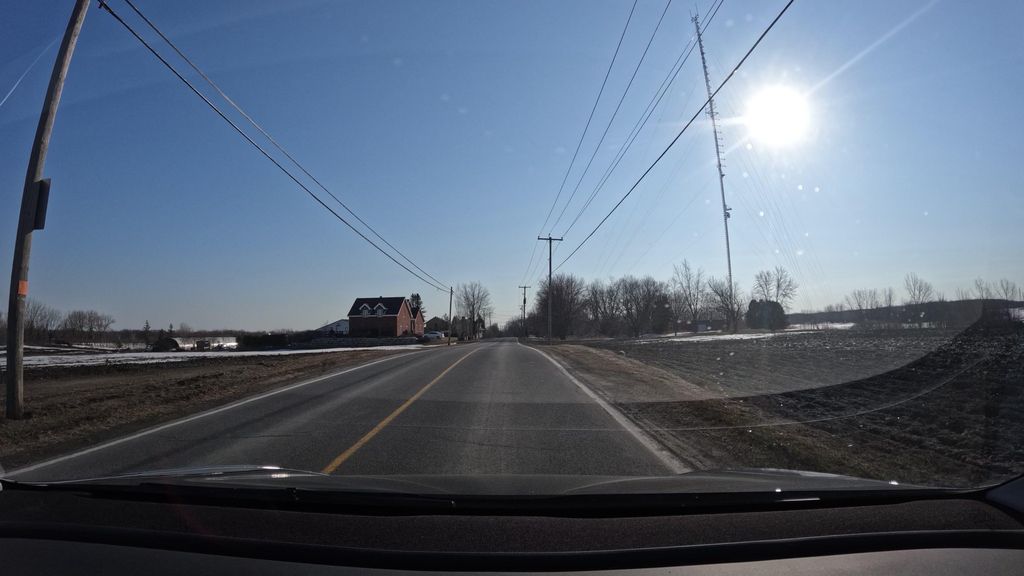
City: montreal